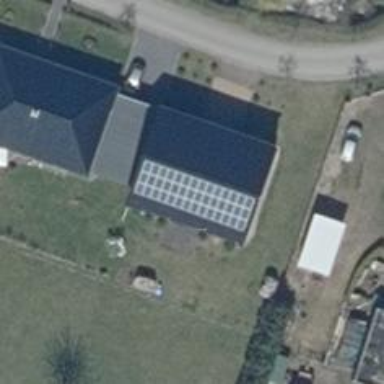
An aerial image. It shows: Solar photovoltaic panel generator producing electricity as small installation.